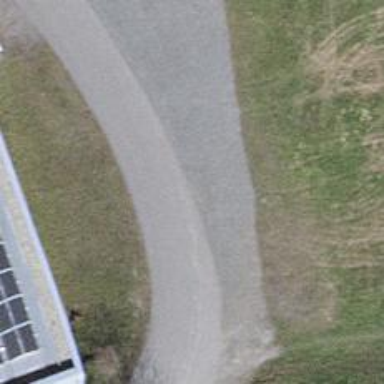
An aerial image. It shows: Paved driveway road for service purposes.